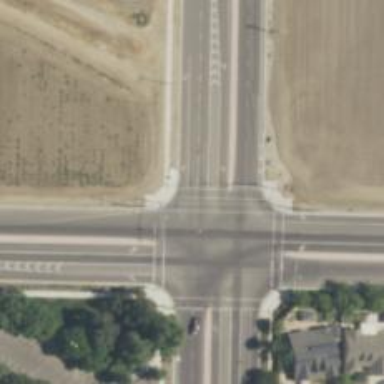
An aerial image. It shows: Crossing with marked lines on the road.